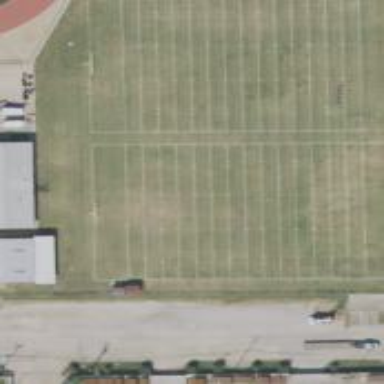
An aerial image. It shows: Grass pitch designated for American football in leisure land area.